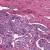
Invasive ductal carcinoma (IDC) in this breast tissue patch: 1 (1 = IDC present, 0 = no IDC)